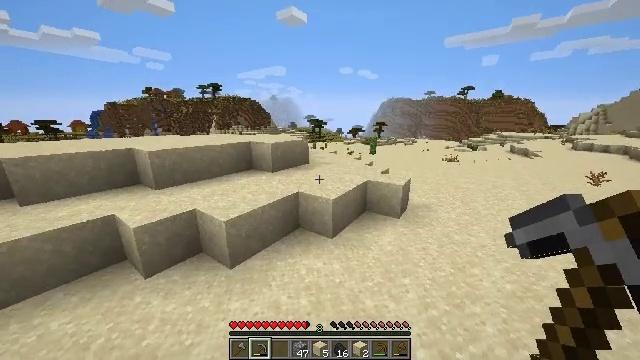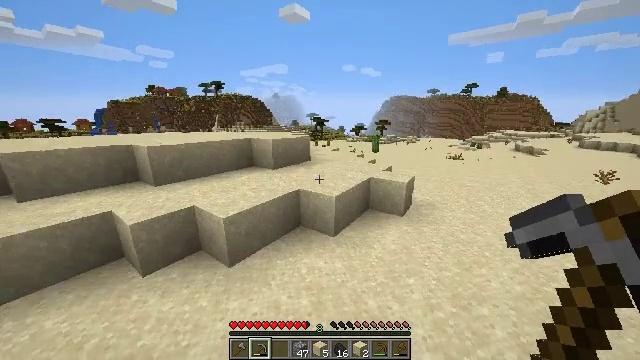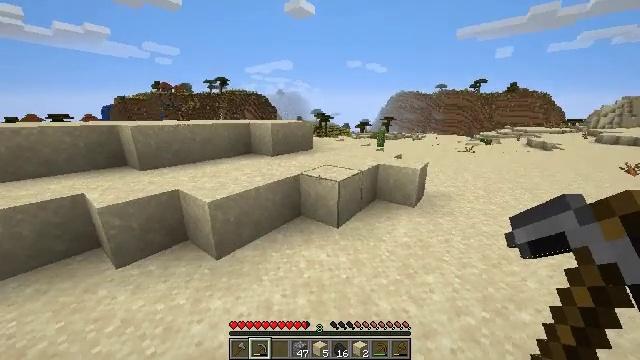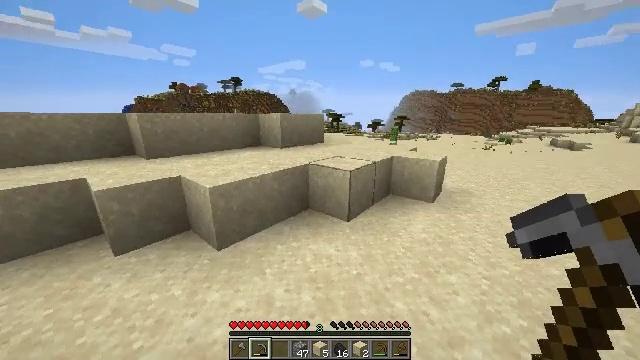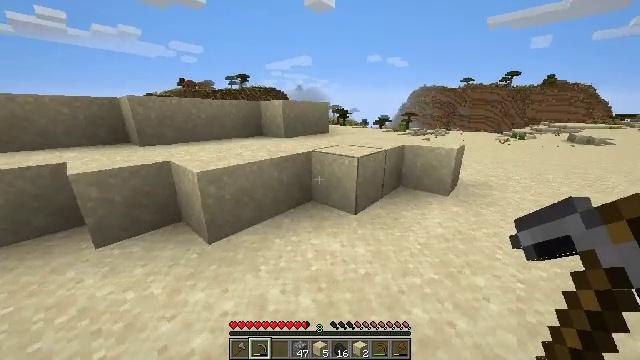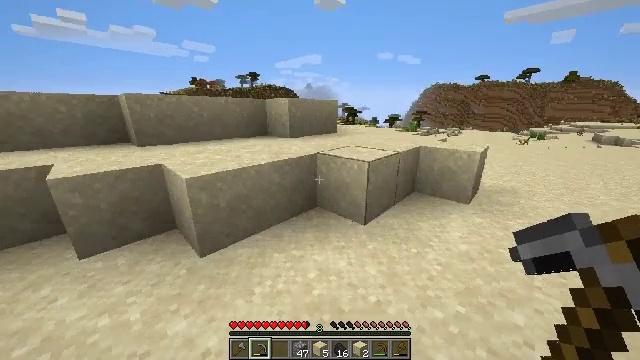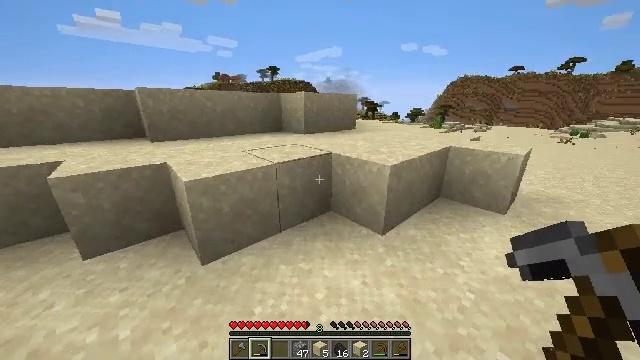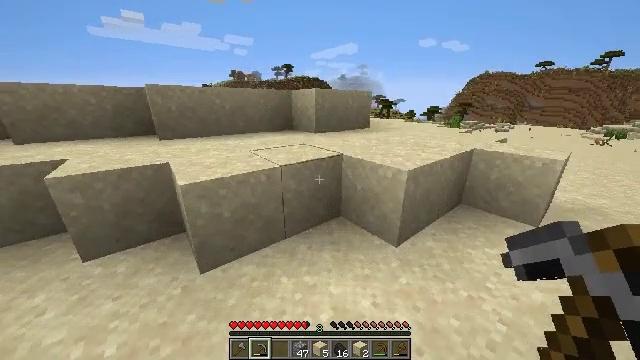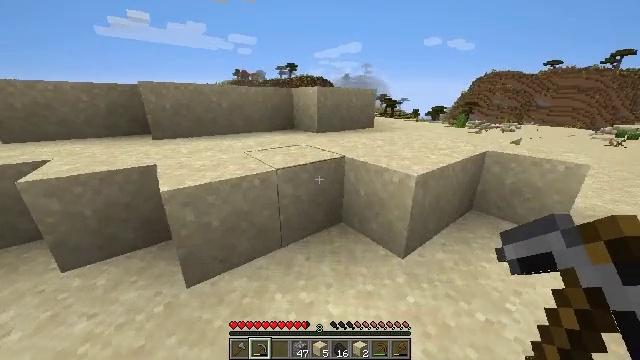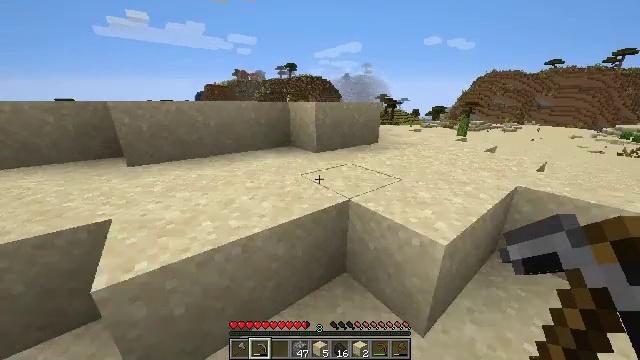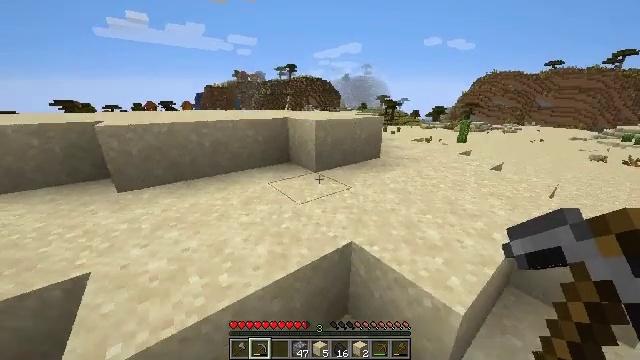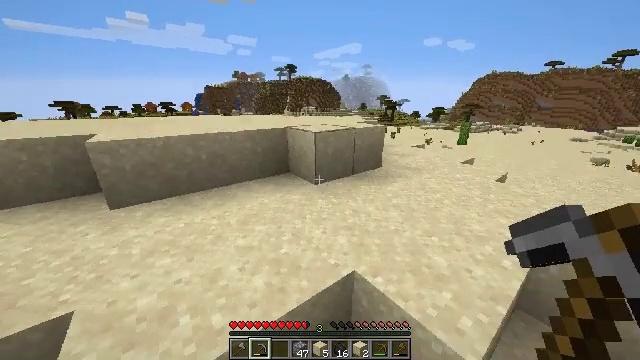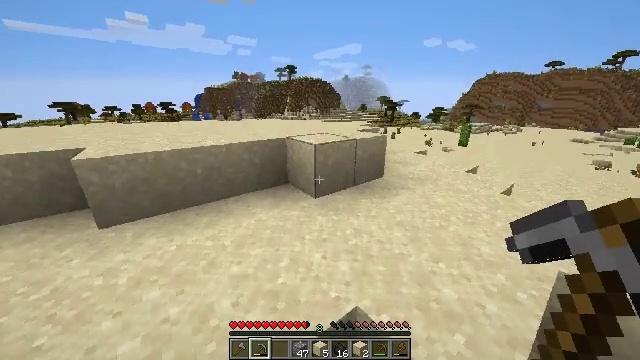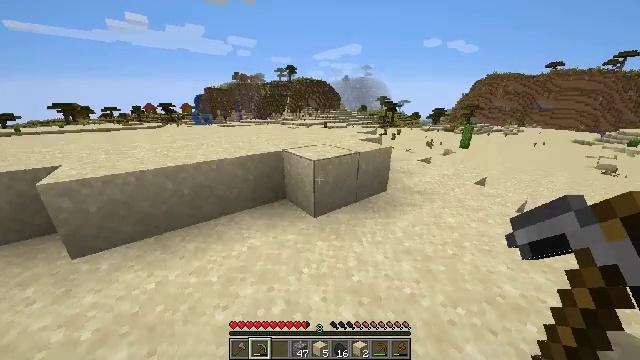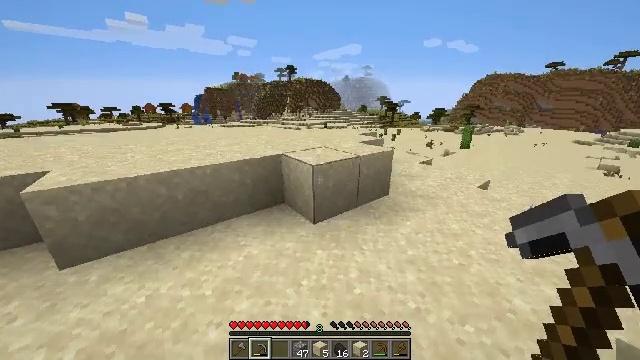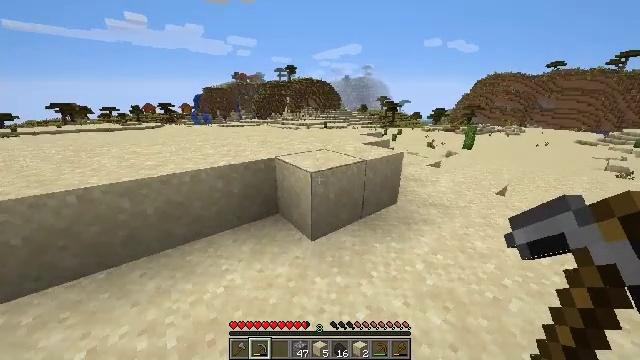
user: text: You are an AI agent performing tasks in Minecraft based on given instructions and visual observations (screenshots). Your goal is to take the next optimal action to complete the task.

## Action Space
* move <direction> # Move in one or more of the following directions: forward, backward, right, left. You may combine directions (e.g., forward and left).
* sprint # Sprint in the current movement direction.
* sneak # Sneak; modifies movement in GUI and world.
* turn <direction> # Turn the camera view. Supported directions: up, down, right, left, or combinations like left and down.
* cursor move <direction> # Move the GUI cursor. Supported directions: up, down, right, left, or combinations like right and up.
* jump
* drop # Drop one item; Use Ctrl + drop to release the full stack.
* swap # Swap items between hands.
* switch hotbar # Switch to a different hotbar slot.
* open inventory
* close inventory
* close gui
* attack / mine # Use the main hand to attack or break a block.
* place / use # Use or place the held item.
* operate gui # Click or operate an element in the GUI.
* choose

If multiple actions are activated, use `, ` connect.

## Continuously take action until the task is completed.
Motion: motion action
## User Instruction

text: Break the hay block to collect it.
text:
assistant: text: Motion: move forward
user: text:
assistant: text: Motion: move forward, turn left
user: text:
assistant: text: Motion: move forward, turn left
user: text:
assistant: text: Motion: move forward, turn left
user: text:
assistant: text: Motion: move forward, turn left
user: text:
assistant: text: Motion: move forward, turn left and down
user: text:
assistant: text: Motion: move forward, turn left
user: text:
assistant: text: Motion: move forward
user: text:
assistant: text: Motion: move forward, jump
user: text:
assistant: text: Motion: move forward, jump
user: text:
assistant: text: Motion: move forward, jump
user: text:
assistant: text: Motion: move forward, jump
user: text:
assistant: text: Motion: move forward
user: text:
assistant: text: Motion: move forward
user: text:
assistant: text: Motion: move forward
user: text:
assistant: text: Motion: move forward
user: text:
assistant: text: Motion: move forward, turn left
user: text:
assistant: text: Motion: move forward, turn left, jump
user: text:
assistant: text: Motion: move forward, jump
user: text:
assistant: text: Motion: move forward, jump
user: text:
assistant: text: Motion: move forward, jump
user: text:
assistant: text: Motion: move forward
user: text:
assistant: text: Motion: move forward, turn left
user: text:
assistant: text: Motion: move forward, turn left
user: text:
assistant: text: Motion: move forward, turn left
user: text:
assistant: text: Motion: move forward
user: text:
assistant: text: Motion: move forward
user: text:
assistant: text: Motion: move forward
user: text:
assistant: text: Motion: move forward
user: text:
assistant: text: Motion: move forward